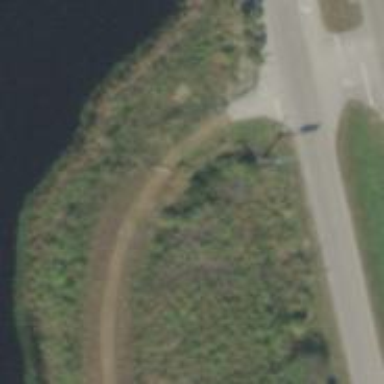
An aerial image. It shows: Track road with embankment.